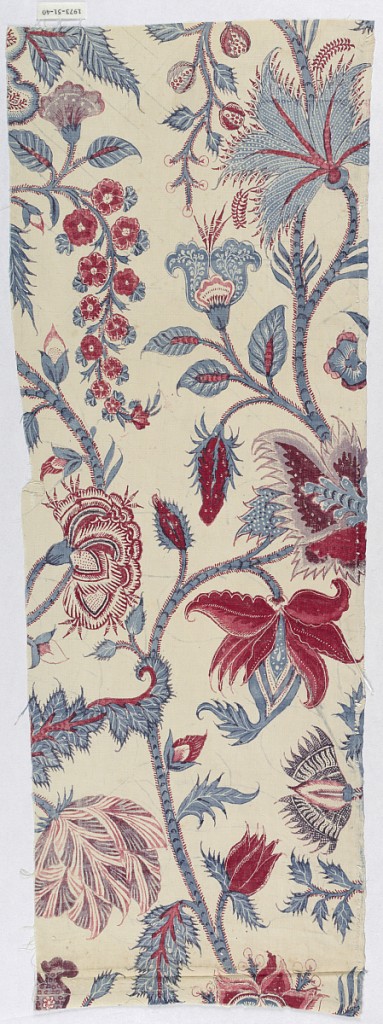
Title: Chintz fragment
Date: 18th century
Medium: cotton Technique: outline of pattern drawn on; mordants for 2 reds and 2 purples applied by pen or brush (sometimes over resist); madder dyed; blue applied by immersion over resist; chintz on plain weave
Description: Fragment showing exotic flowers on blue stems.